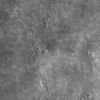
Label: not_dusty